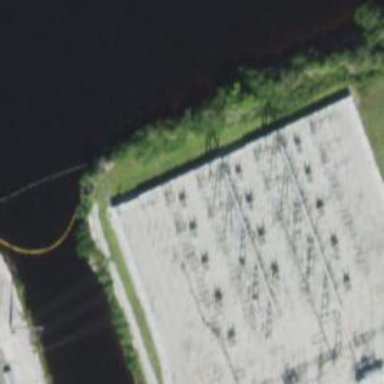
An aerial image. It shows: Switch for power supply.